Question: I have a login screen
and on some devices ( that are not too tall) the keyboard overrides some of the buttons
see picture of login screen :

this is on my nexus 7 device, and the edit texts and buttons are in the middle of the screen, not the top
on my particular device, because it is tall enough, the keyboard never reaches the buttons, so i don't have the problem of keyboard overlaying buttons
but on smaller devices, the keyboard can get as high as the login button
what do i need to do to make sure that my screen floats up so that the login button and forgot password are fully visible with the keyboard on the screen ?
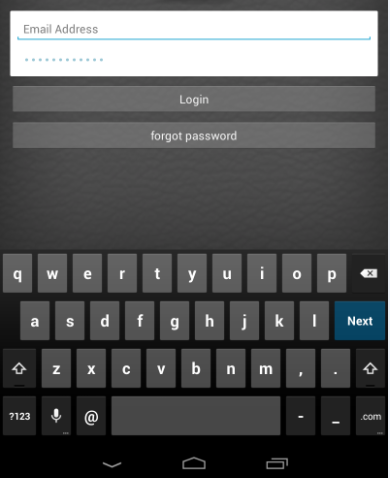
Answer: Android has the so-called to support different input methods, e.g. keyboard, soft-keyboard, handwriting etc. If the soft-keyboard is used it is diplayed at the bottom of the screen once the user select an text view to edit it, and it can sometimes overlap elements which at the bottom, but you can use resize method, so elememts will fit in rest of the screen.
To change the mode to "resize" add the following statement to your activity in AndroidManifest
'''
<activity android:name=".DocEdit"
android:windowSoftInputMode="adjustResize">
'''